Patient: sex M, age 61
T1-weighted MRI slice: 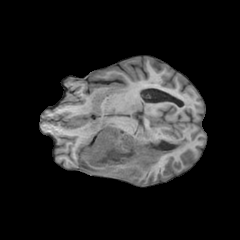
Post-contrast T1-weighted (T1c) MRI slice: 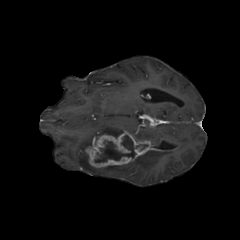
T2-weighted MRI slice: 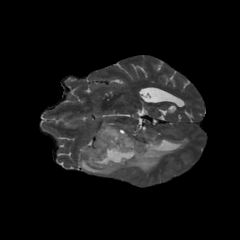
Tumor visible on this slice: yes
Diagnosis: Glioblastoma, IDH-wildtype
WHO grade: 4